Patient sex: M
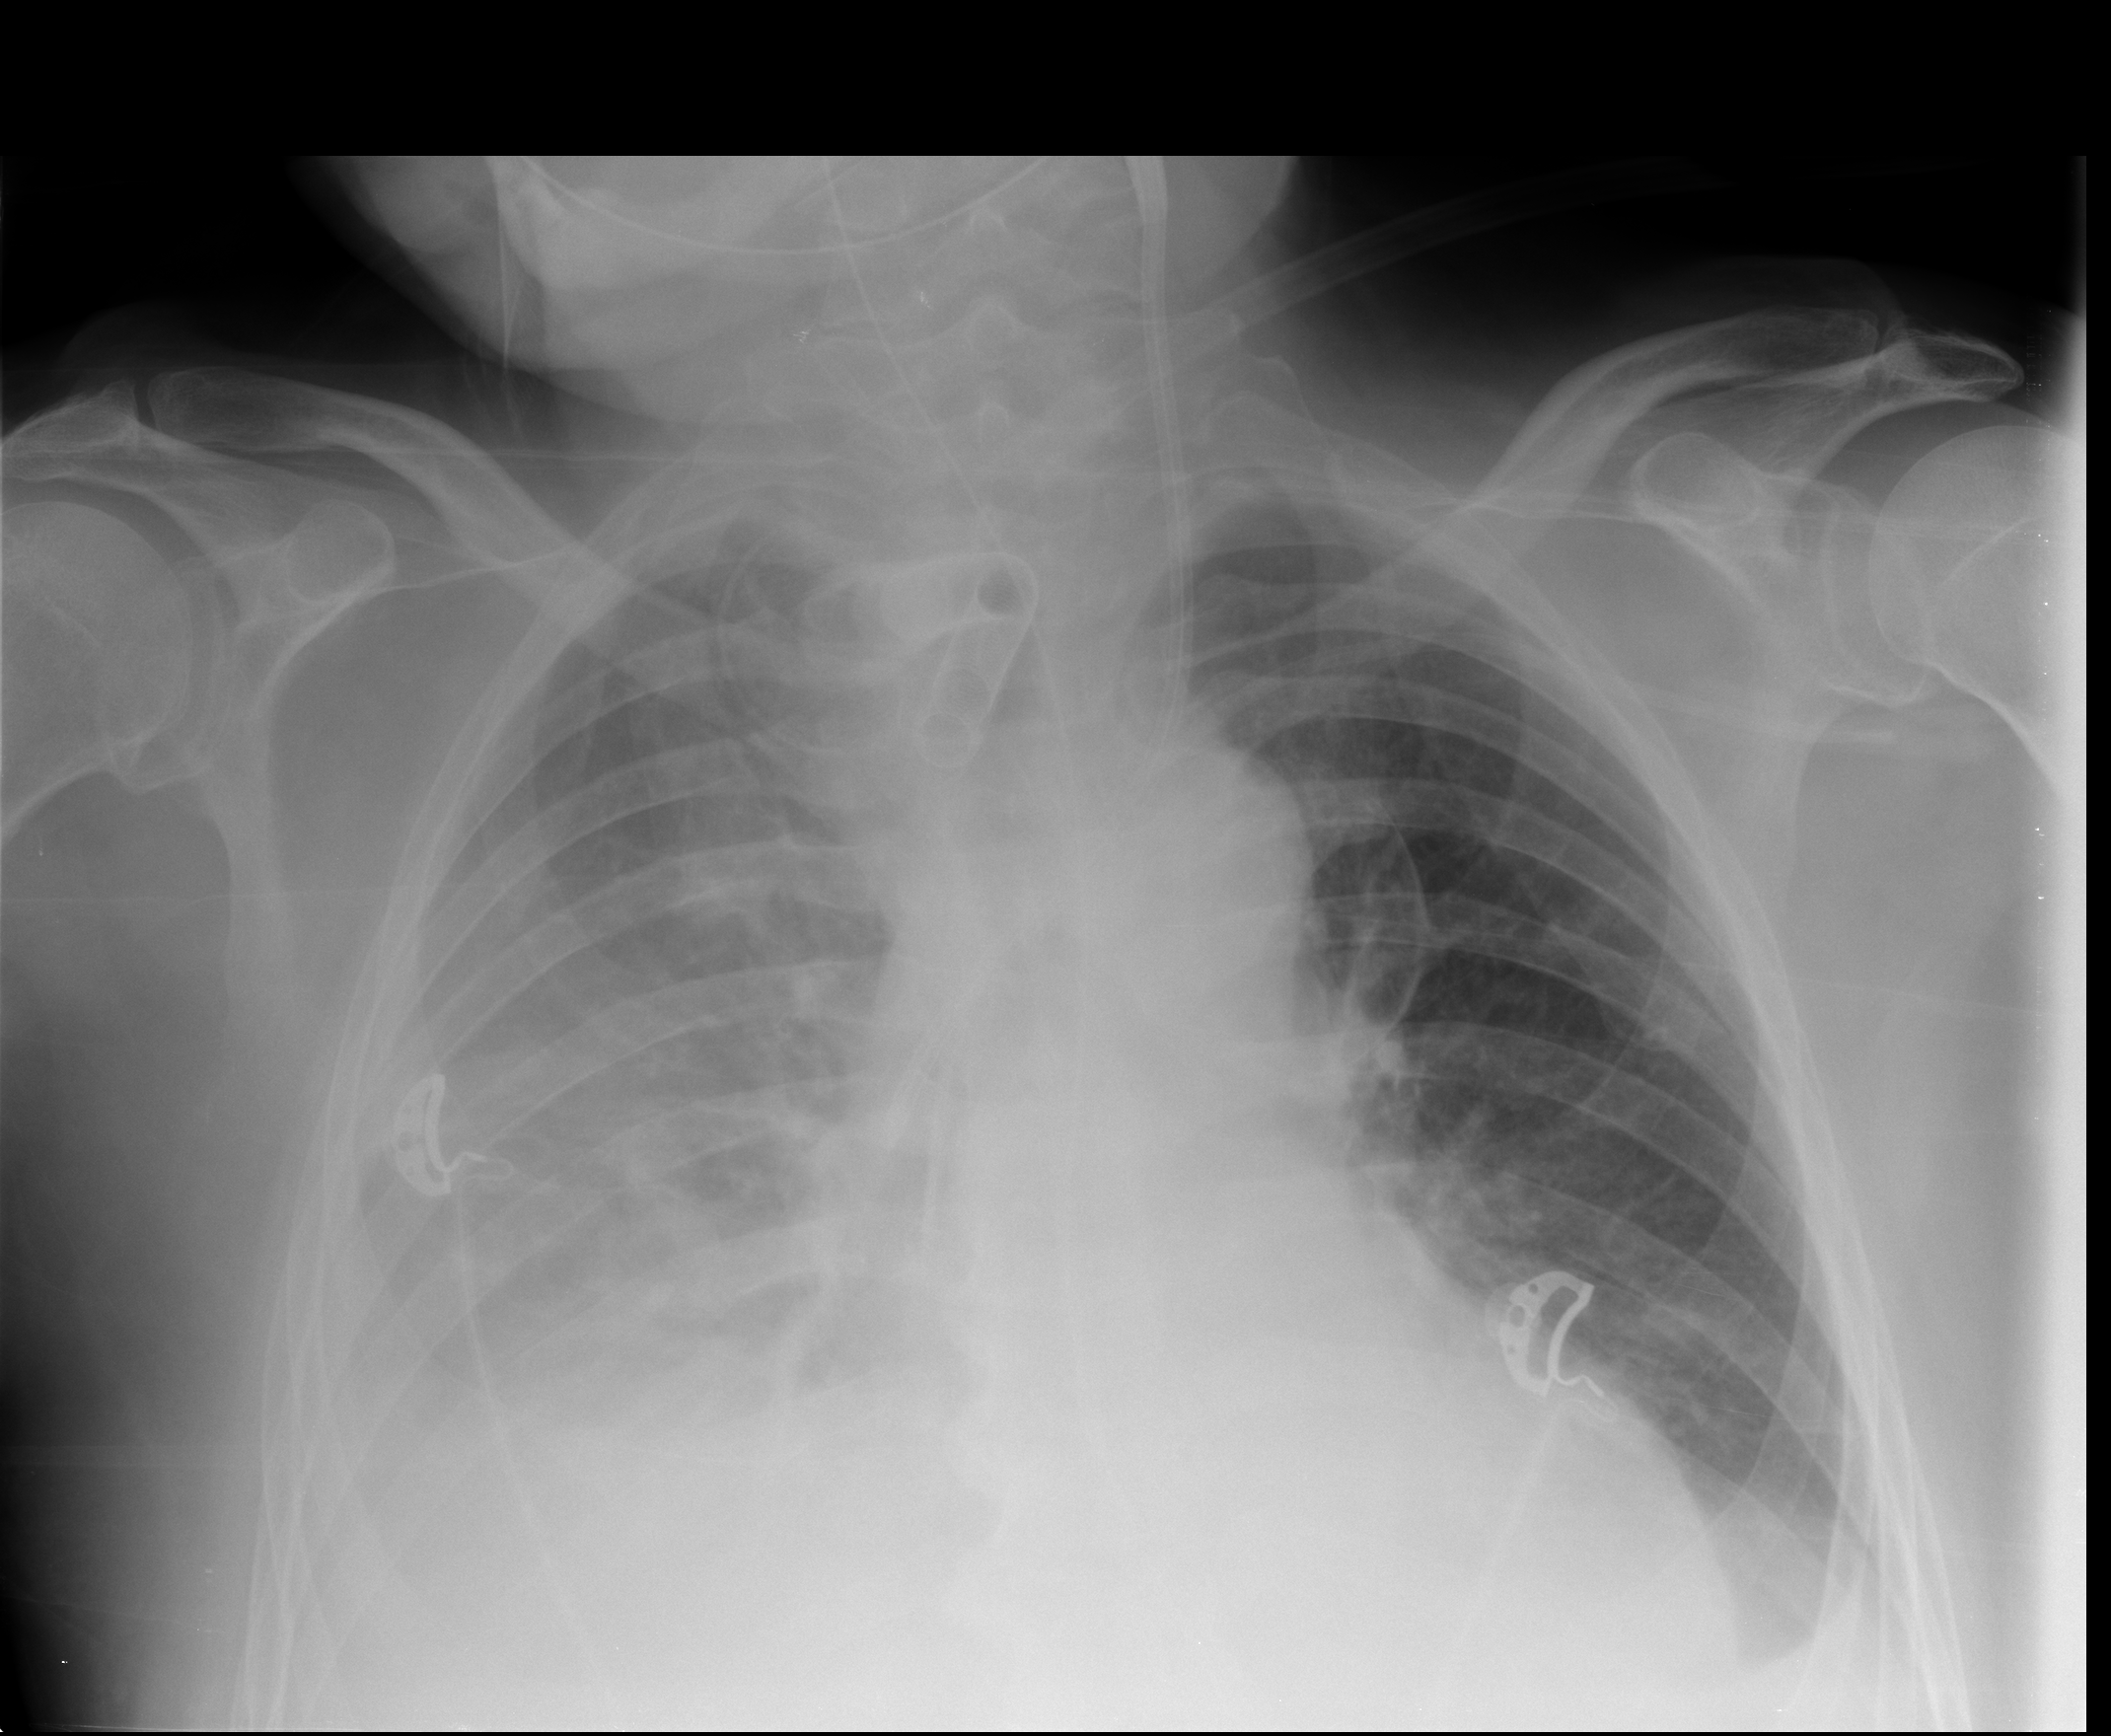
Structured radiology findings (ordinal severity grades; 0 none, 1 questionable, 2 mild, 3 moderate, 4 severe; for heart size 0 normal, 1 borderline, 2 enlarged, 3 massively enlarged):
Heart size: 1
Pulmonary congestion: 0
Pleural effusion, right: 3
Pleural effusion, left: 0
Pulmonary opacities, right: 2
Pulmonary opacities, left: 0
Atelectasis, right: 3
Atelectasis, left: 0